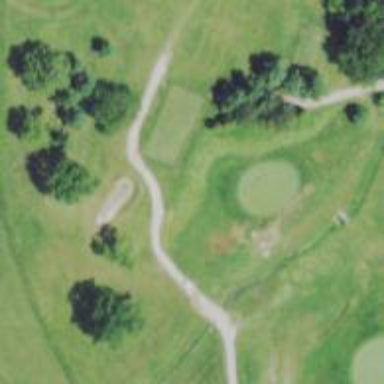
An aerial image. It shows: Path used for both walking and golf.